Aerial crown-view tile of a tropical tree (Barro Colorado Island, Panama), acquired 20250715:
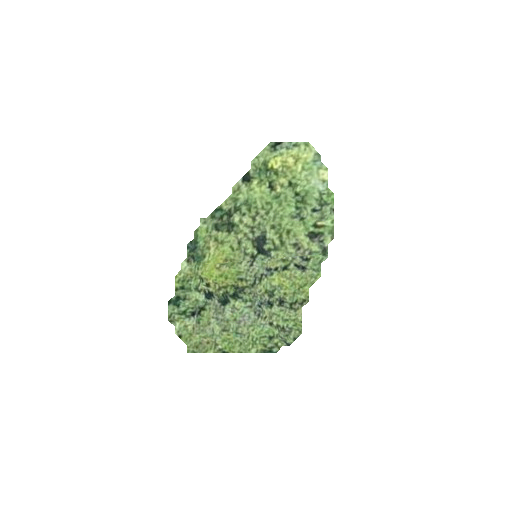
Species: Calophyllum longifolium
GBIF accepted scientific name: Calophyllum longifolium
Crown area: 35.651 m²